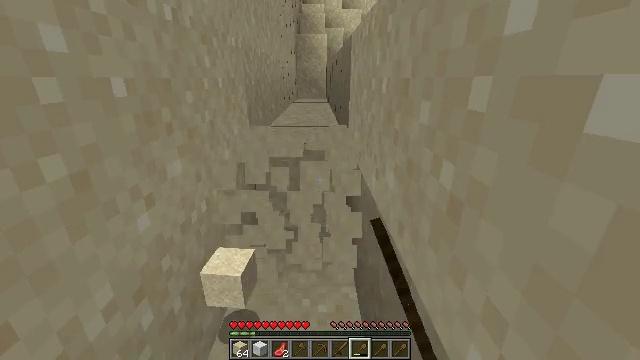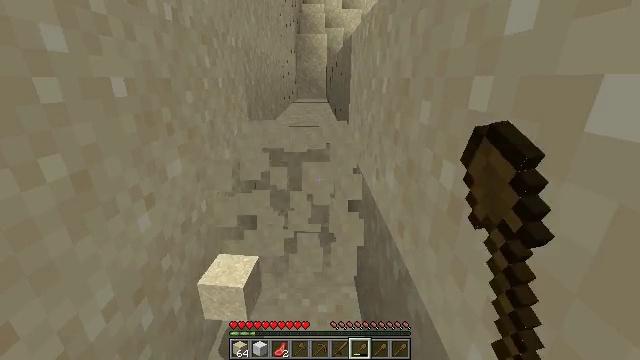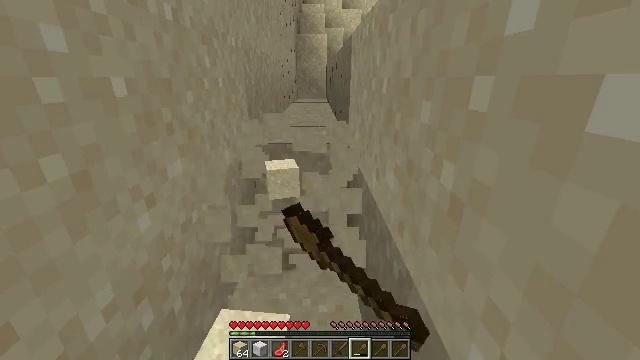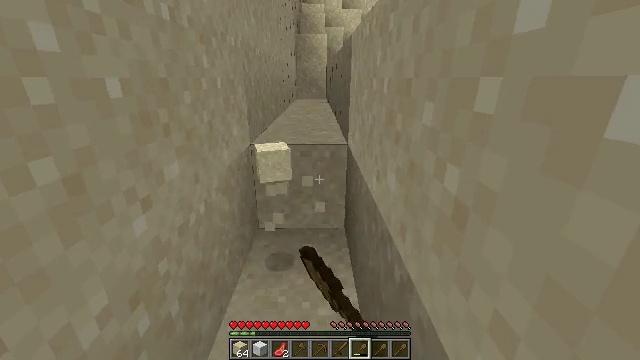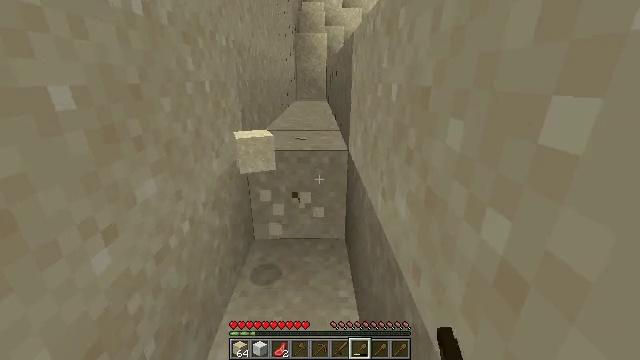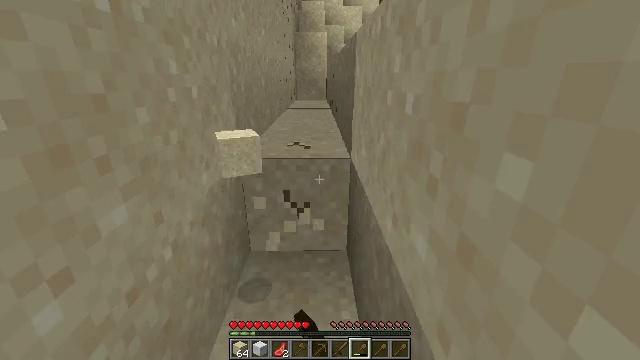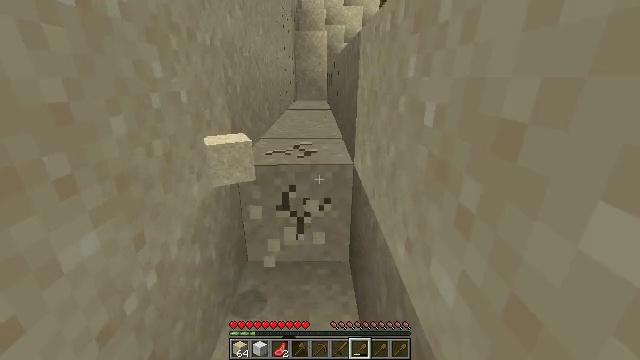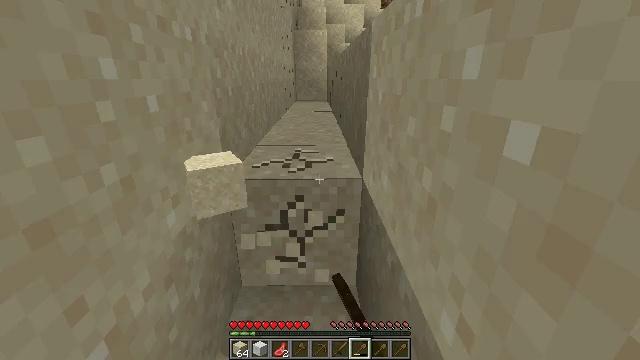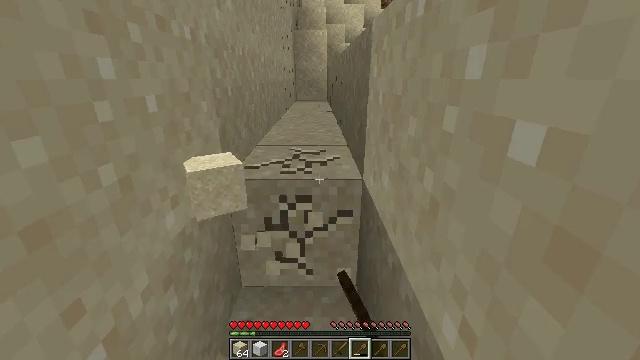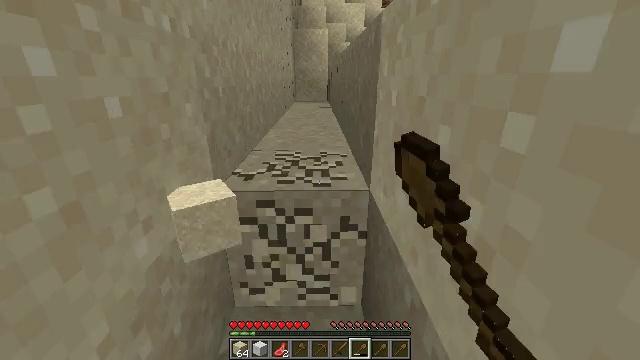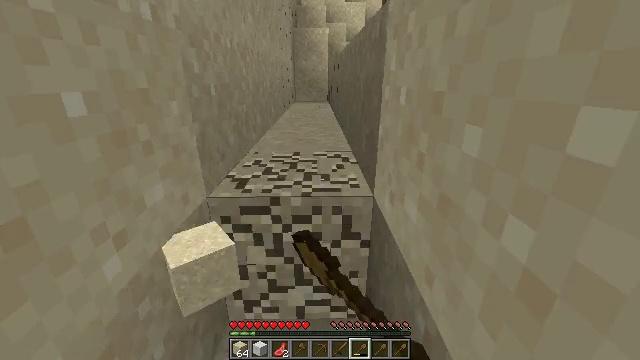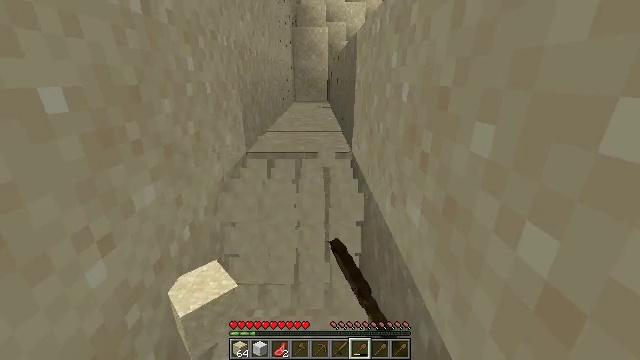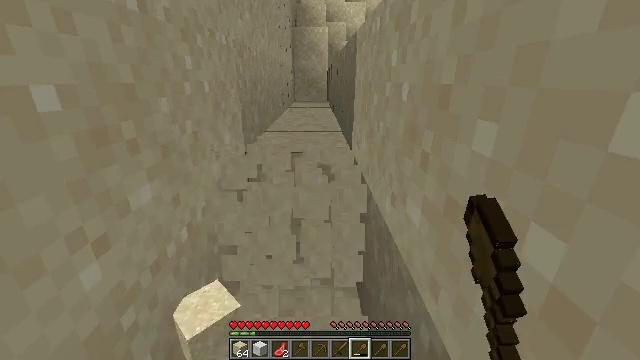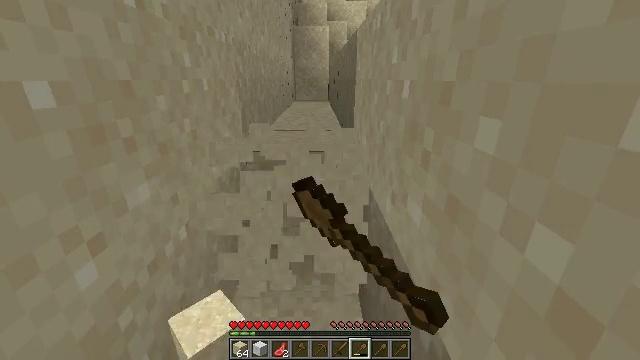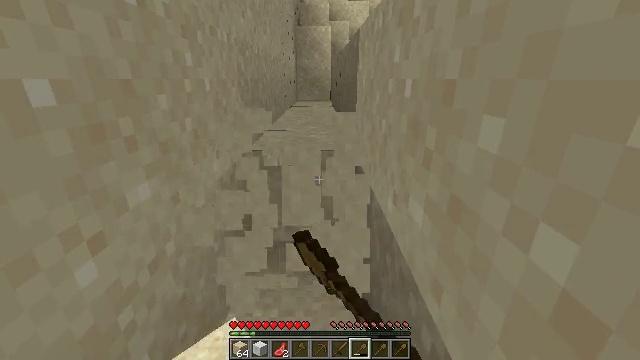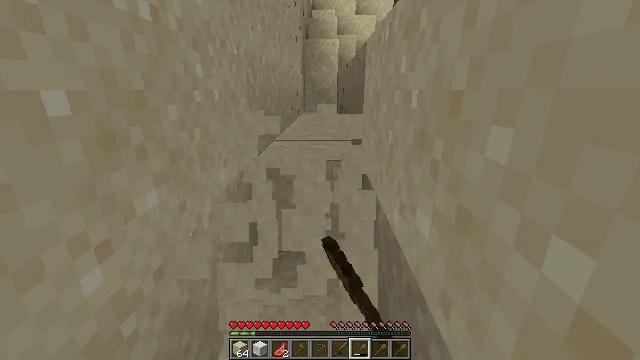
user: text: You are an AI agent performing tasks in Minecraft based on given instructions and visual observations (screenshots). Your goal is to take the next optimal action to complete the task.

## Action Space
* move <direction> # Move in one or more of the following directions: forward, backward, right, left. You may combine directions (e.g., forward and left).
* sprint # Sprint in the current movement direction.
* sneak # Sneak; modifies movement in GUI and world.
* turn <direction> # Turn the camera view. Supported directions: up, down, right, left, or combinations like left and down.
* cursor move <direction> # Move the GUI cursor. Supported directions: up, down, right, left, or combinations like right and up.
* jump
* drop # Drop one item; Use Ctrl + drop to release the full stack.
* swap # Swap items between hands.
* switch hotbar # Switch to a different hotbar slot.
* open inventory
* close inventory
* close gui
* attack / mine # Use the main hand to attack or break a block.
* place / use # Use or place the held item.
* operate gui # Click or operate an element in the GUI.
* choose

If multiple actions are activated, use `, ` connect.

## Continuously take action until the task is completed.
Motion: motion action
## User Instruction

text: Dig up some sand.
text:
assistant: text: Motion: attack / mine
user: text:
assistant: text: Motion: attack / mine
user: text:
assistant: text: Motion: move forward, attack / mine
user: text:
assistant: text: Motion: move forward, attack / mine
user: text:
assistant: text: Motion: move forward, attack / mine
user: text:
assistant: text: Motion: move forward, attack / mine
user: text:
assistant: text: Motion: move forward, attack / mine
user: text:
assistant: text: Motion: move forward, attack / mine
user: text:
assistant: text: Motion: attack / mine
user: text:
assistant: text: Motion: attack / mine
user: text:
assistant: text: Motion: attack / mine
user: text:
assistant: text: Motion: attack / mine
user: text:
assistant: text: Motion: attack / mine
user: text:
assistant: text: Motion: attack / mine
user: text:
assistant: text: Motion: turn left and up, attack / mine
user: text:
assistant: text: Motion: attack / mine
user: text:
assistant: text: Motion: turn up, attack / mine
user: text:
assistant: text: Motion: turn up, attack / mine
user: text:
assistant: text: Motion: attack / mine
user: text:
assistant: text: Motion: attack / mine
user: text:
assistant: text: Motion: attack / mine
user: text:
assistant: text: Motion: attack / mine
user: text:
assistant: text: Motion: attack / mine
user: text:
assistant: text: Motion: attack / mine
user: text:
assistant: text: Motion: attack / mine
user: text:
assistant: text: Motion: attack / mine
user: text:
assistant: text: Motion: attack / mine
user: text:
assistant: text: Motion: attack / mine
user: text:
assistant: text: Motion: attack / mine
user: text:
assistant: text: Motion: attack / mine